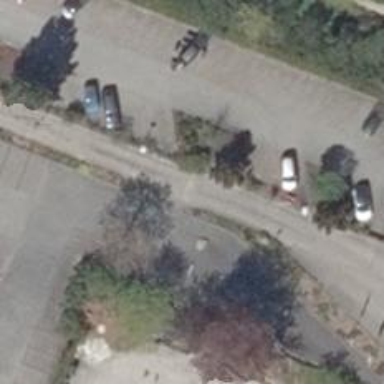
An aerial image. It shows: Parking aisle designated as service road.